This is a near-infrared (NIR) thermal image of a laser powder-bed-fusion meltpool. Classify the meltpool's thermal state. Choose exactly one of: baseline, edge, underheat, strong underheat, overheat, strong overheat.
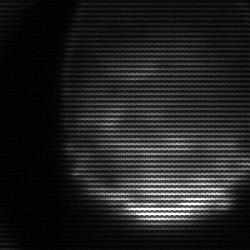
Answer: edge